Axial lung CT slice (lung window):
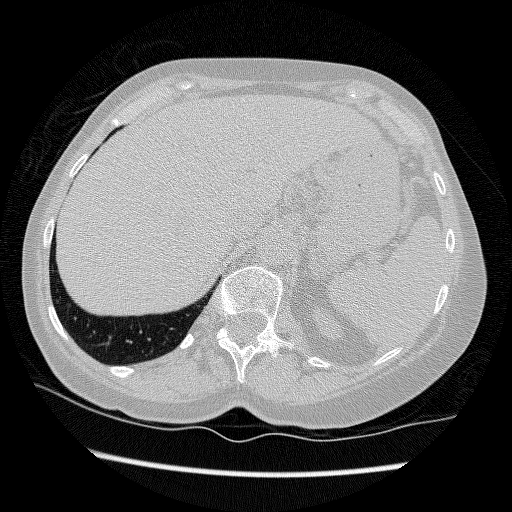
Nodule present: no